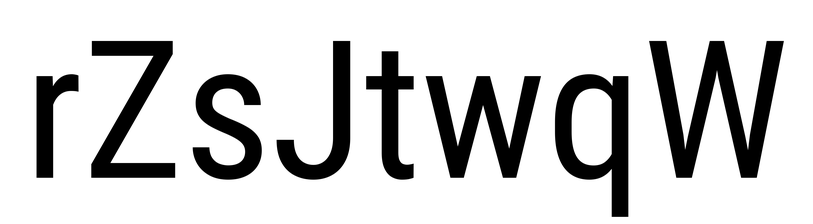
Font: Roboto_Condensed_Regular